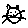
Label: cat